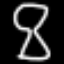
Label: hourglass